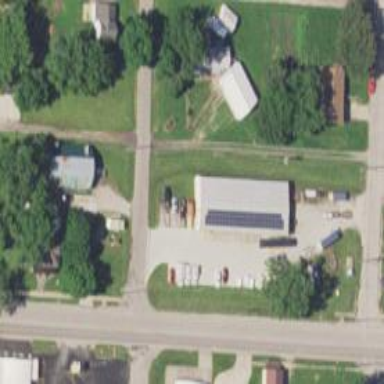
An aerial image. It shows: Alley classified as service road.